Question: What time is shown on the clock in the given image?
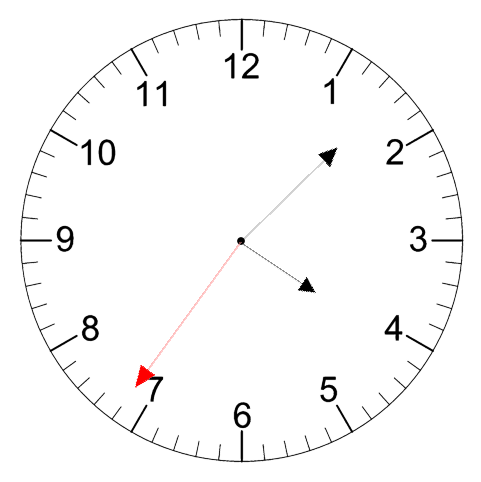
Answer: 04:07:36